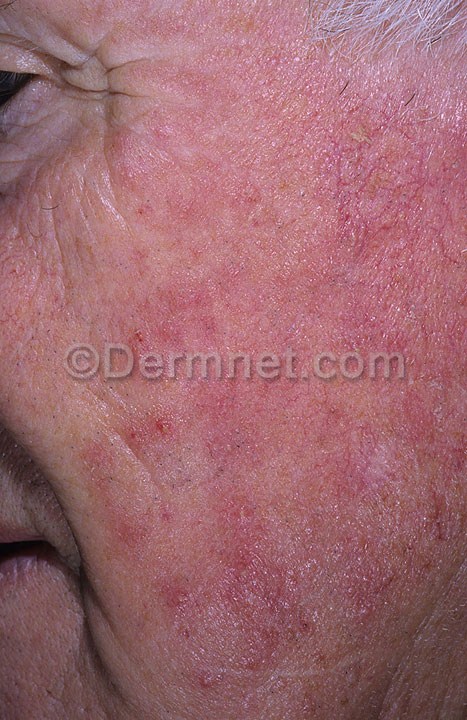
Disease: Tinea Ringworm Candidiasis and other Fungal Infections